Question: I want to control the location of a modal dialog. Sorry for the long post, but this is everything that I think could be needed to help with the issue.
I have a dialog window that opens a list when a button is clicked. The Parent is CXEdit and it calls OnFunction(void) which contains the code here:
'''
void CXEdit::OnFunction(void)
{
int k, n1, n2 ;
LPUDF u ;
char name[100],
*p ;
CFuncList dlg(xtype) ;
int j1, j2, j3 ;
CString Fname ;
// How do I set the modal dialog's position?
dlg.SetWindowPos(NULL, 100, 100, 0, 0, SWP_NOSIZE | SWP_NOZORDER);
//originally this was the only code
k = dlg.DoModal();
if (k == -1)
return ;
...
'''
When I step through the code, everything works properly, except that on a two-monitor system, the dialog appears on the far right:

(I'm using VirtualBox configured to simulate two screens).
If I try to enable the dlg.SetWindowPos() line as shown, I get an ASSERT message and debugging shows that I don't have a handle for the dlg (From WINOCC.CPP):
'''
BOOL CWnd::SetWindowPos(const CWnd* pWndInsertAfter, int x, int y, int cx,
int cy, UINT nFlags)
{
ASSERT(::IsWindow(m_hWnd));
if (m_pCtrlSite == NULL)
return ::SetWindowPos(m_hWnd, pWndInsertAfter->GetSafeHwnd(),
x, y, cx, cy, nFlags);
else
return m_pCtrlSite->SetWindowPos(pWndInsertAfter, x, y, cx, cy, nFlags);
}
'''
the debugger shows m_hWnd = 0x00000000
Once I step into DoModal(), I'm in MFC code and can't make any changes.
The Class CFuncList is defined off of CDialog:
'''
class CFuncList : public CDialog
{
// Construction
public:
CFuncList(int type, CWnd* pParent = NULL); // standard constructor
// Dialog Data
//{{AFX_DATA(CFuncList)
enum { IDD = IDD_SELECT_FUNCTION };
int paste ;
// NOTE: the ClassWizard will add data members here
//}}AFX_DATA
// Implementation
public:
int xtype ;
private:
CRrDoc *pDoc; // the ubiquitous document pointer
CListCtrl *flist ;
int *plist ;
int findex ;
int fselect ;
int Sort ;
int LCount ;
void ActiveFocusCommon(void);
void EnableButtons(void) ;
int BuildFunkList(void) ;
void DisplayList(void) ;
void SortList() ;
void ReSort(int n) ;
void SetSelected() ;
protected:
virtual void DoDataExchange(CDataExchange* pDX); // DDX/DDV support
virtual void OnDestroy();
// Generated message map functions
//{{AFX_MSG(CFuncList)
virtual BOOL OnInitDialog ();
virtual void OnOK ();
virtual void OnCancel ();
LRESULT OnCommandHelp (WPARAM wParam, LPARAM lParam);
afx_msg void OnHelp ();
afx_msg void OnItemClick (NMHDR* pNMHDR, LRESULT* pResult);
afx_msg void OnItemDoubleClick (NMHDR* pNMHDR, LRESULT* pResult);
afx_msg void OnColumnClick (NMHDR* pNMHDR, LRESULT* pResult);
//}}AFX_MSG
DECLARE_MESSAGE_MAP()
};
'''
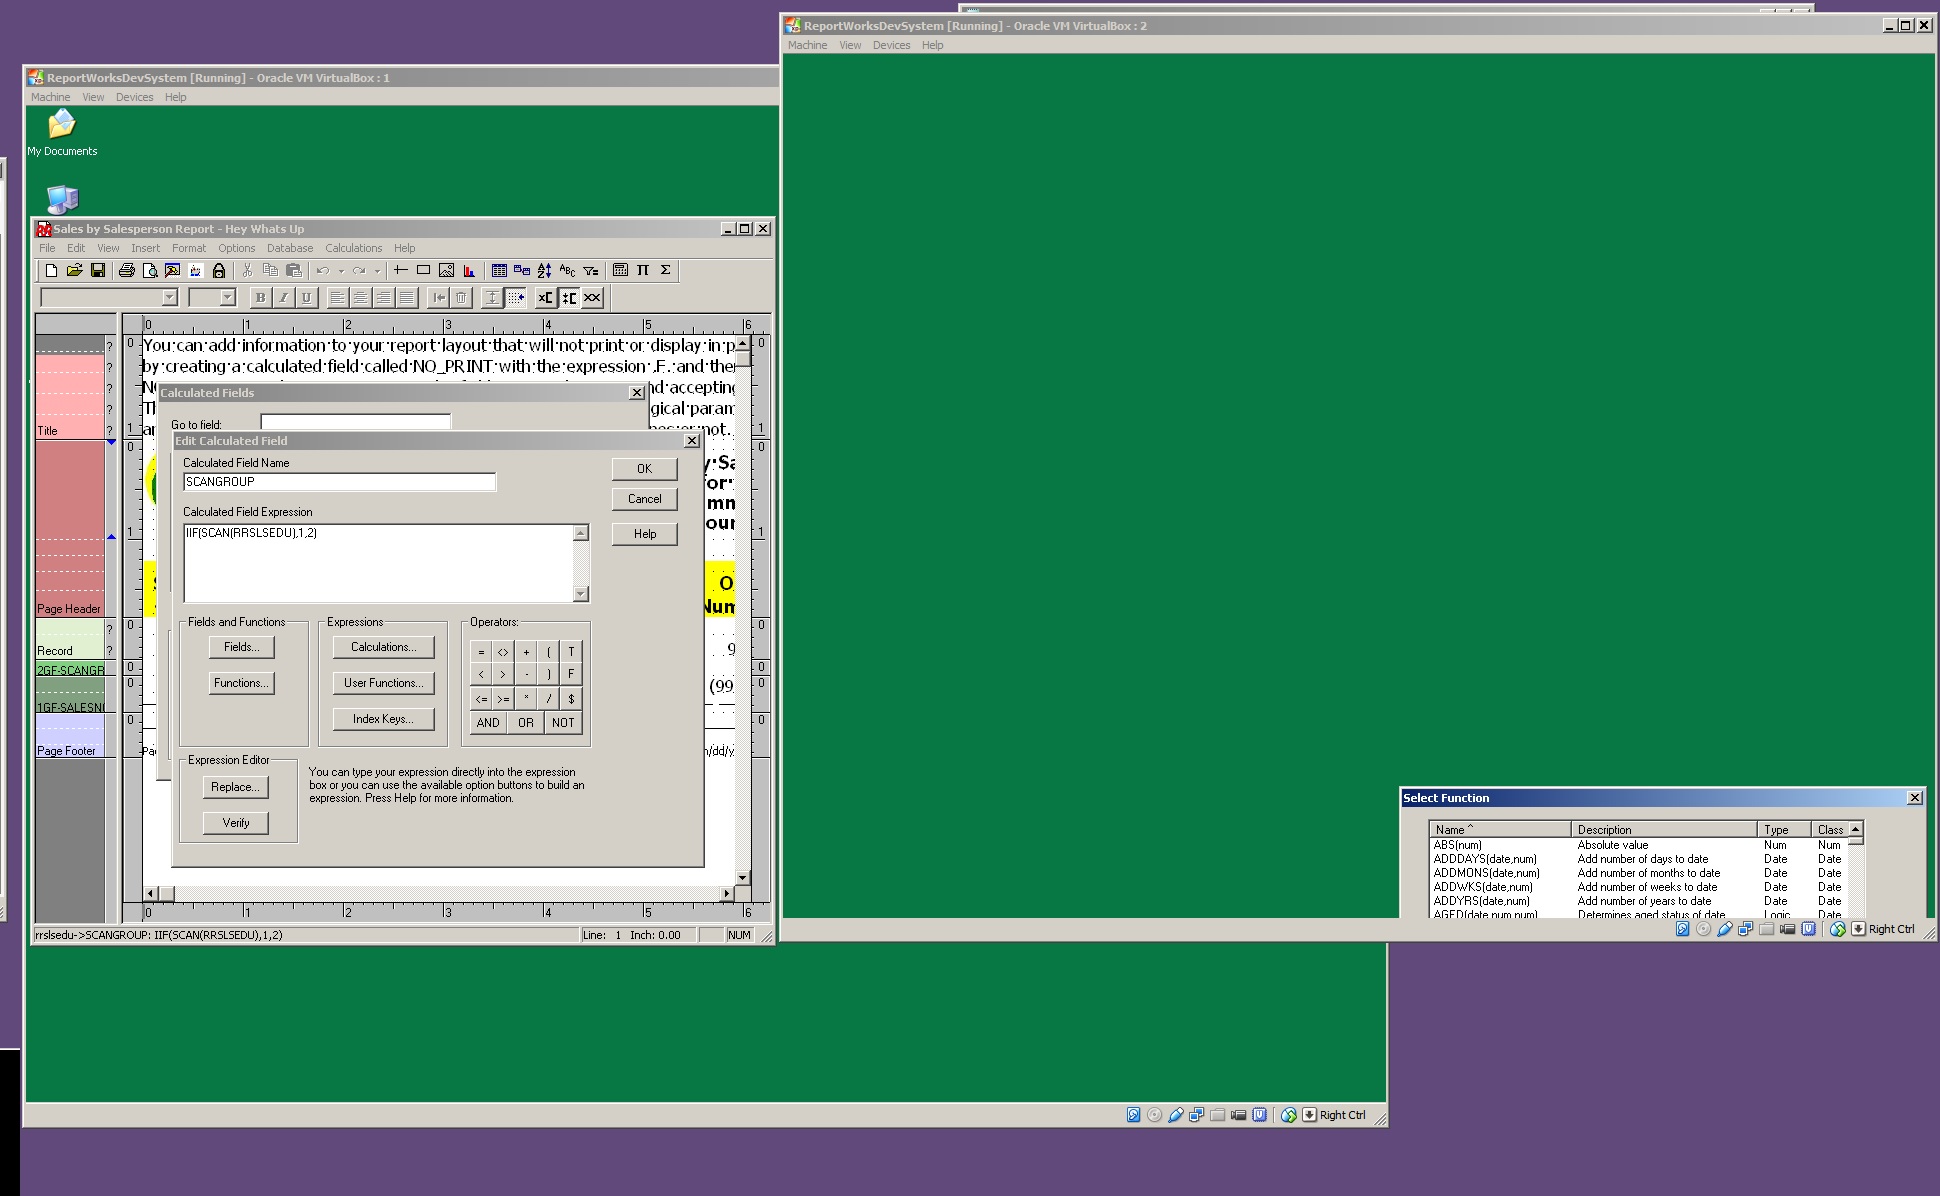
Answer: You can use SetWindowPos in the dialog's OnInitDialog method. This method is executed after the dialog has an HWND but before it becomes visible.